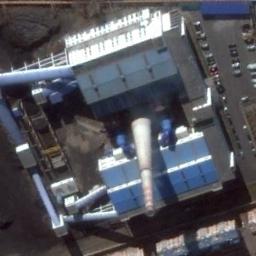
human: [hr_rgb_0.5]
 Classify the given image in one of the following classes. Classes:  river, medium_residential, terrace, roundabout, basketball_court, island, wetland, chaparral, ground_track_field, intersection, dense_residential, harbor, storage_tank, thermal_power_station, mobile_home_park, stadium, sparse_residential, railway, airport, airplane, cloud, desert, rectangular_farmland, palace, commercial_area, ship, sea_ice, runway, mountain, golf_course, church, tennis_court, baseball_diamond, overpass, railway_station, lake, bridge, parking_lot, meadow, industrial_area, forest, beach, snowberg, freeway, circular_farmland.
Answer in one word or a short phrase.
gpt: thermal_power_station